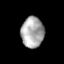
Tissue: prostate
Cell type: Myeloid cells
Senescence score: 0.3079
Nuclear area (px): 684
Mean DAPI intensity: 169.556